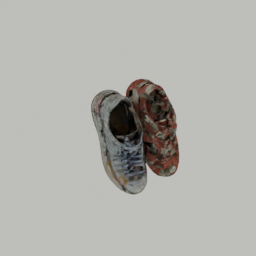
Label: people